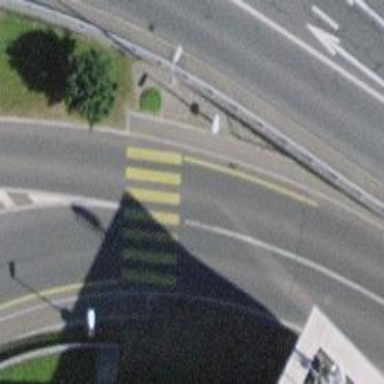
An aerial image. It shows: Kerb barrier.